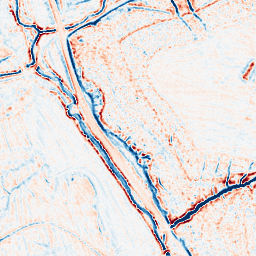
Category: edge_preserving
Decomposition family: bilateral
Decomposition parameters: d: 9
sigma_color: 50
sigma_space: 100
Upsampling method: cubic_mitchell
Upsampling parameters: scale: 4
Upsampling scale: 4